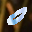
Label: 0